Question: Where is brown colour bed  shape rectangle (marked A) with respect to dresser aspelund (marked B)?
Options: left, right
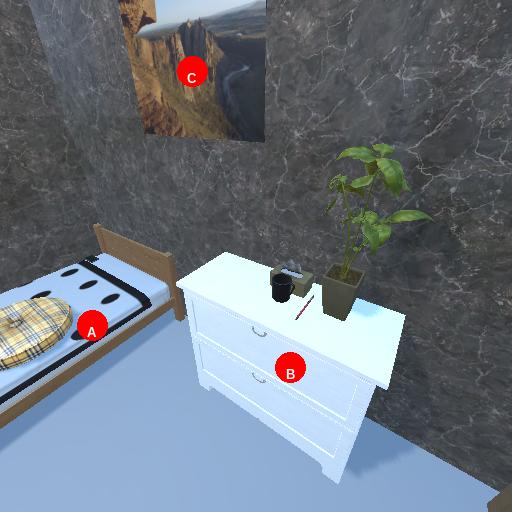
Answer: left